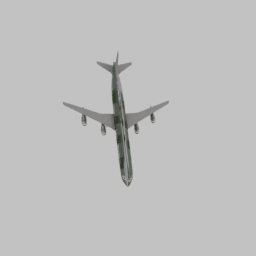
Label: mechanical